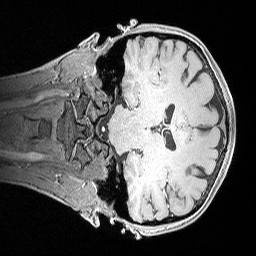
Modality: MP2RAGE
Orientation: coronal
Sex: female
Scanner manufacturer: siemens
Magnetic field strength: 3 T
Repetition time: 5 s
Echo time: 0.00292 s